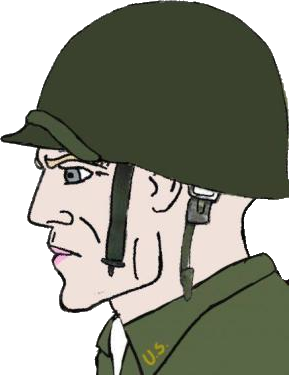
Label: 4_Yes_Chad